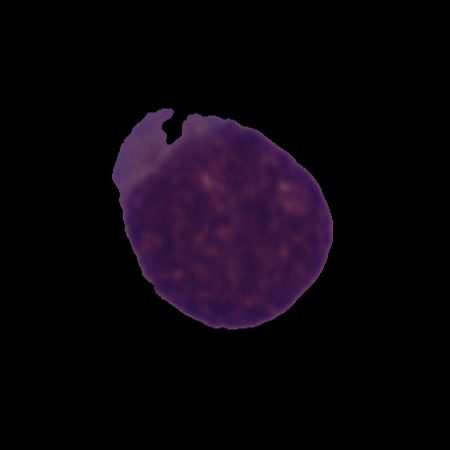
Label: cancer